Question: I want a regular expression to highlight text (underline) in sms like default sms app in android phone.
I have tested for some matched cases:
'''
Number: 06464, +86786, +84 879, ff765756765thw /*more than 5 digits */
Web address: abc.com, http://google.com
Email address: abc@gmail.com
Date: 2012.12.02
'''

I tried searching in android OS source code but it didn't help. How can I get it?
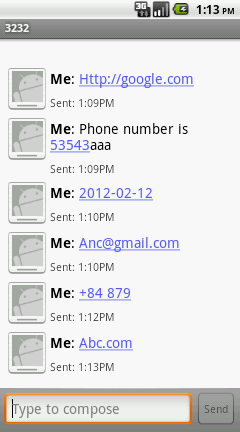
Answer: Thank to Sana, based on your hint, I found all things in <URL>
For example:
- Phone:
'''
public static final String PHONE =
// sdd = space, dot, or dash
"(\+[0-9]+[\- \.]*)?" // +<digits><sdd>*
+ "(\([0-9]+\)[\- \.]*)?" // (<digits>)<sdd>*
+ "([0-9][0-9\- \.][0-9\- \.]+[0-9])"; // <digit><digit|sdd>+<digit>
'''
-Email:
'''
public static final String EMAIL_ADDRESS = "[a-zA-Z0-9\+\.\_\%\-\+]{1,256}"
+ "\@"
+ "[a-zA-Z0-9][a-zA-Z0-9\-]{0,64}"
+ "("
+ "\."
+ "[a-zA-Z0-9][a-zA-Z0-9\-]{0,25}" + ")+";
'''